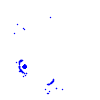
Particle: pion